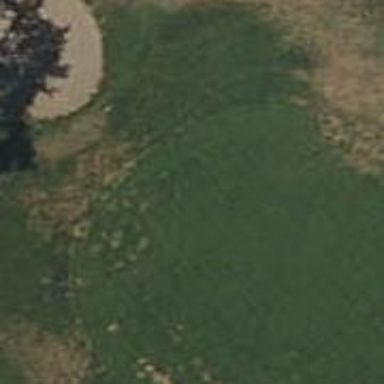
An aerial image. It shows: Golf green with lush grass surface.